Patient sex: F
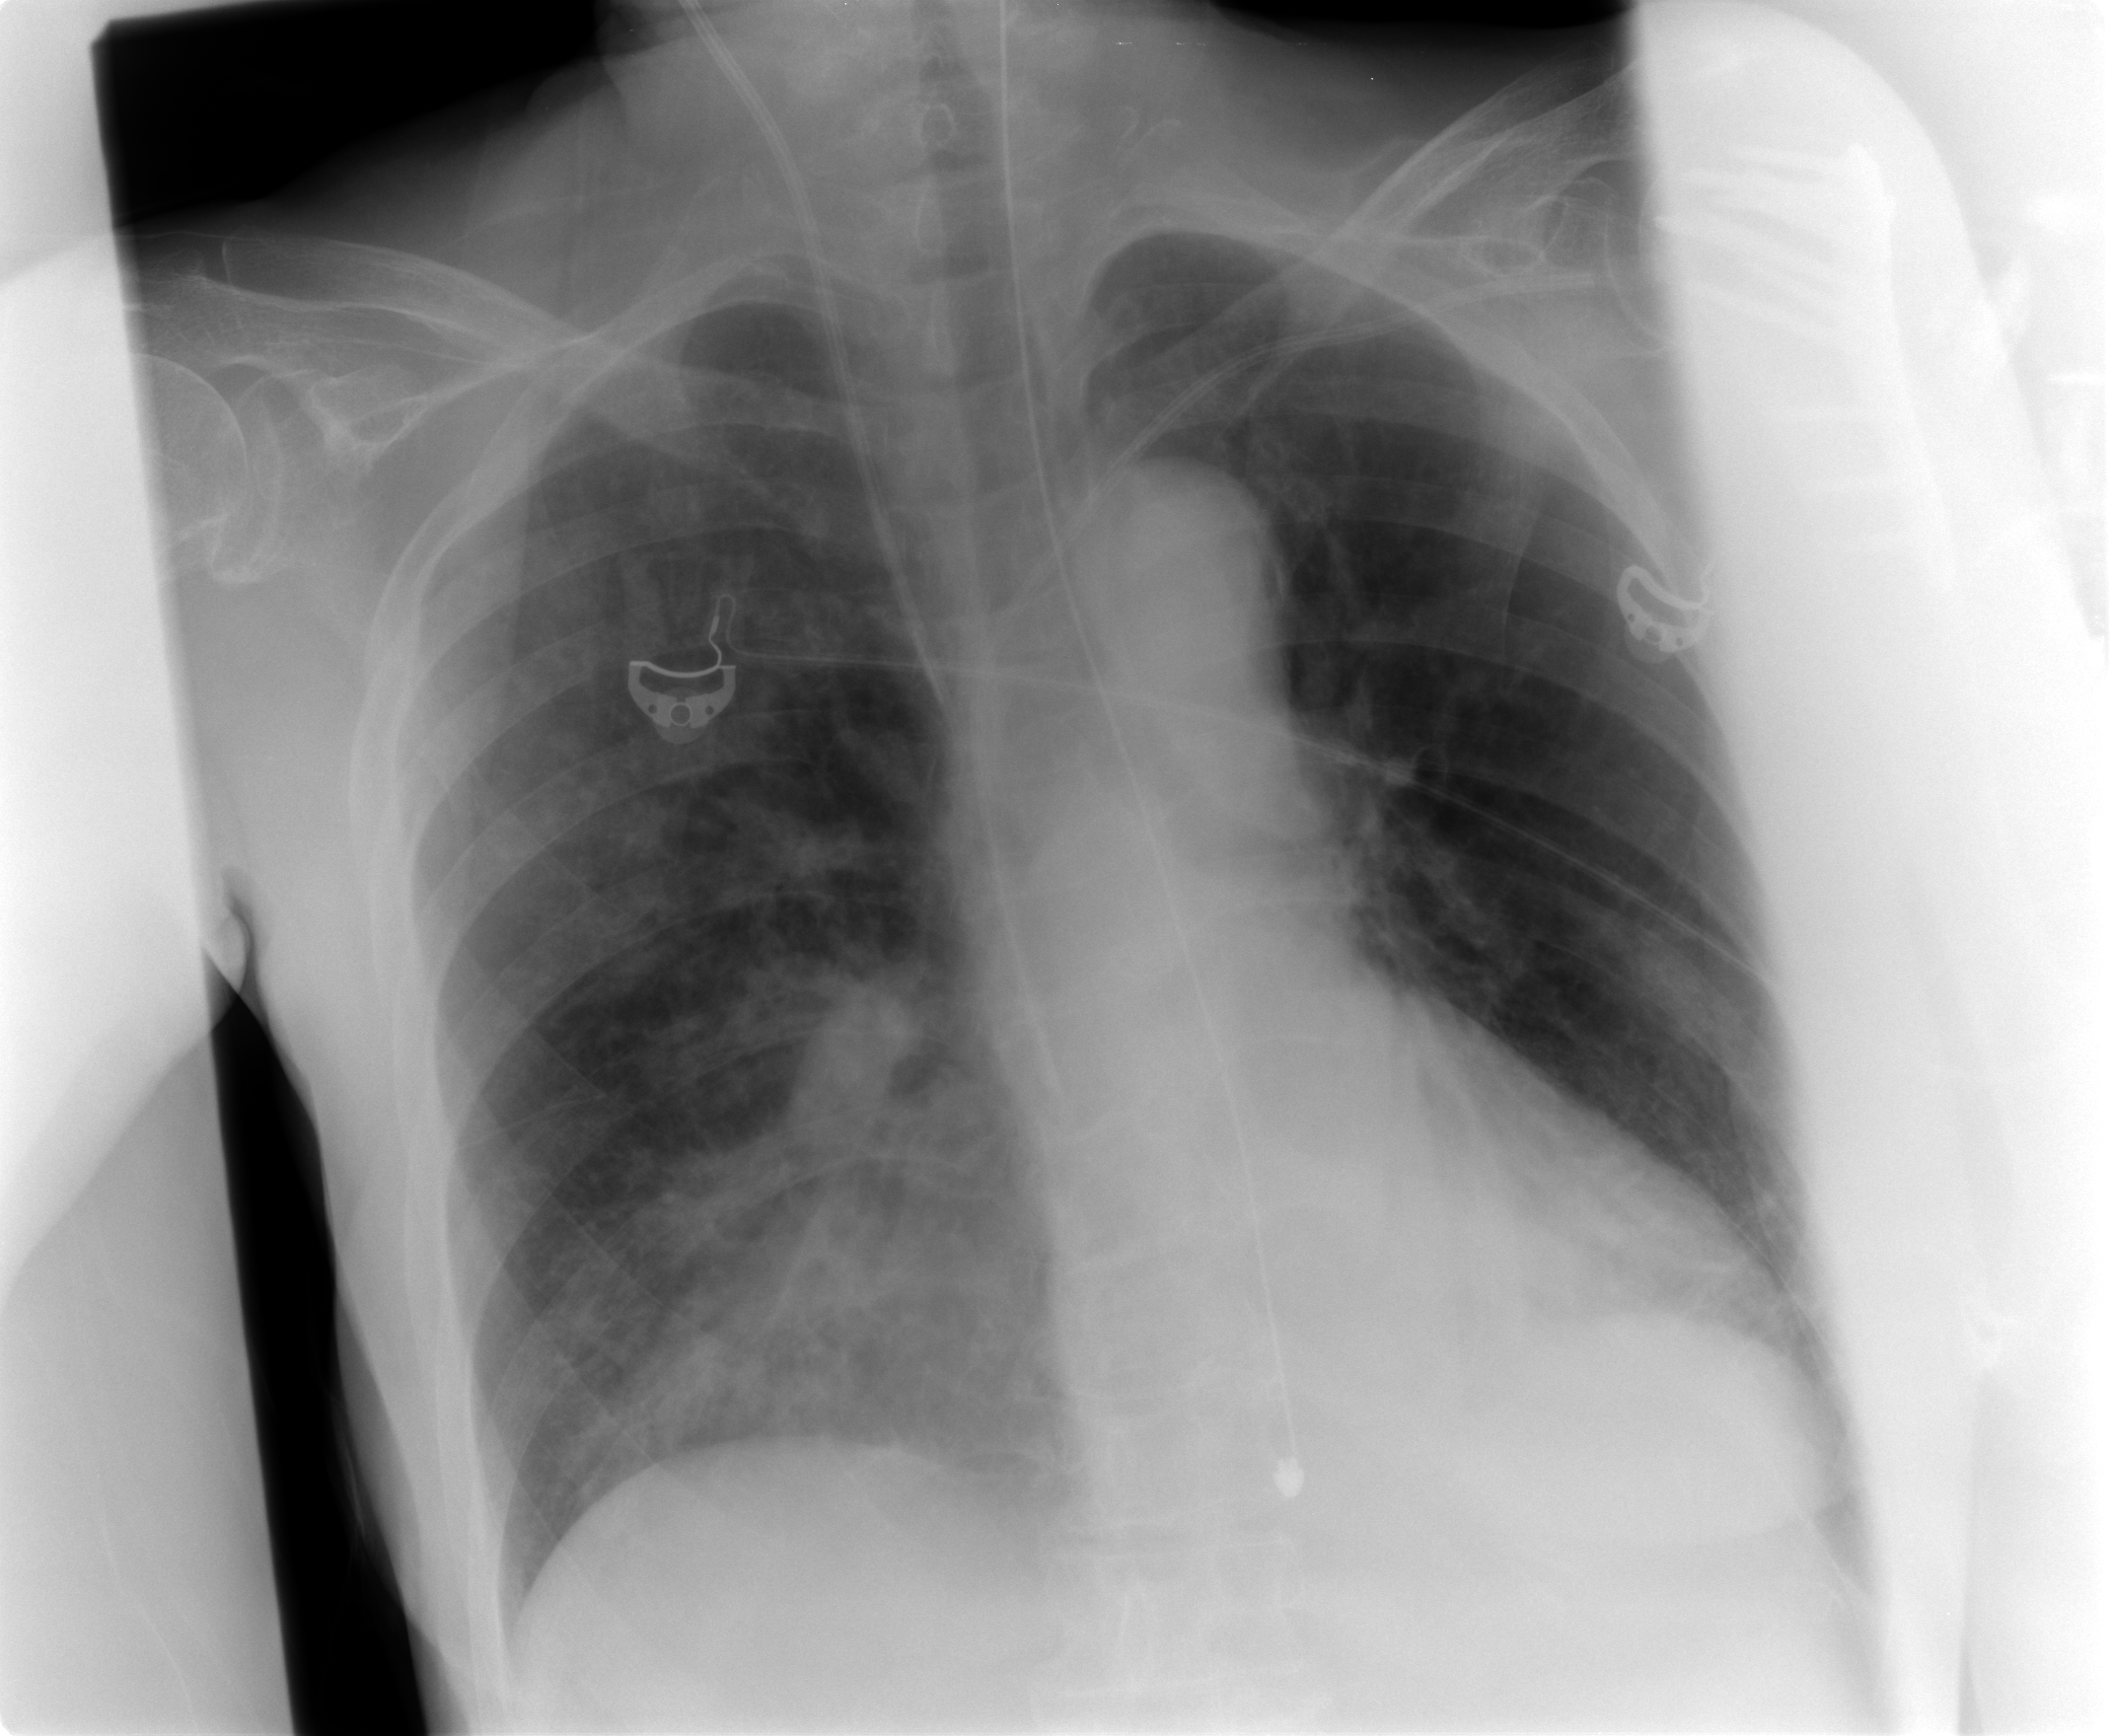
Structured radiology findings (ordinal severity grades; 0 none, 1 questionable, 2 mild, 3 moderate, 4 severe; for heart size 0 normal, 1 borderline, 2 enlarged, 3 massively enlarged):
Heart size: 0
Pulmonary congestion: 2
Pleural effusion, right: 0
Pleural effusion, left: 0
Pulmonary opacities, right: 2
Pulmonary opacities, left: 0
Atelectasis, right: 2
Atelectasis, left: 0